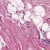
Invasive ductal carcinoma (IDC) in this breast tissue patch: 0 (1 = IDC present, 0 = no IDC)